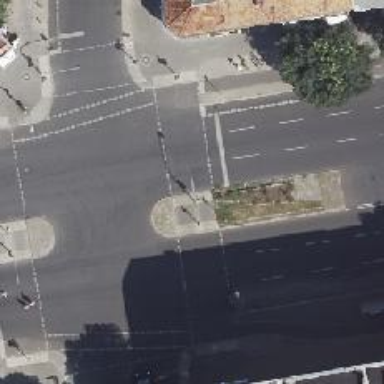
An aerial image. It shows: Footway that serves as traffic island.